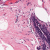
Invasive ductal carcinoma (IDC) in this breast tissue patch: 0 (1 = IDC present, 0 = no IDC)